Aerial crown-view tile of a tropical tree (Barro Colorado Island, Panama), acquired 20240716:
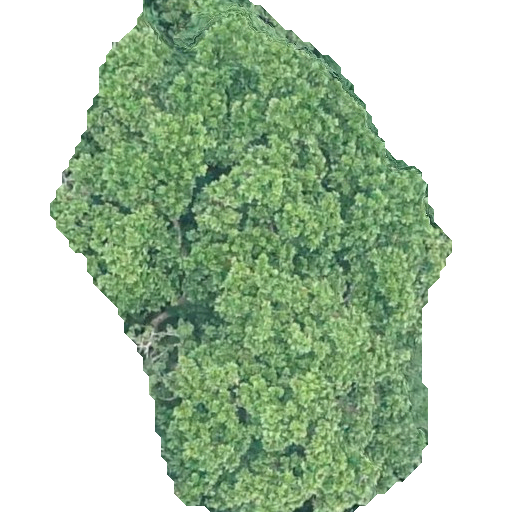
Species: Anacardium excelsum
GBIF accepted scientific name: Anacardium excelsum
Crown area: 226.034 m²